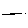
Label: line